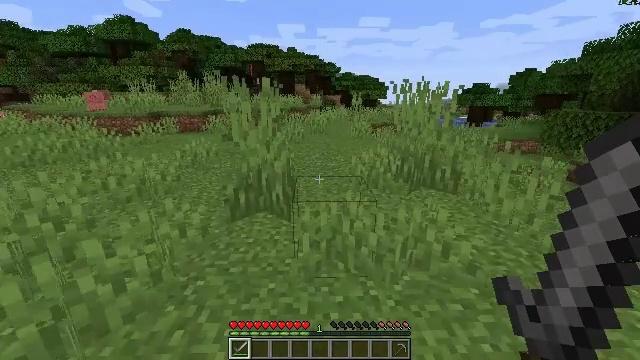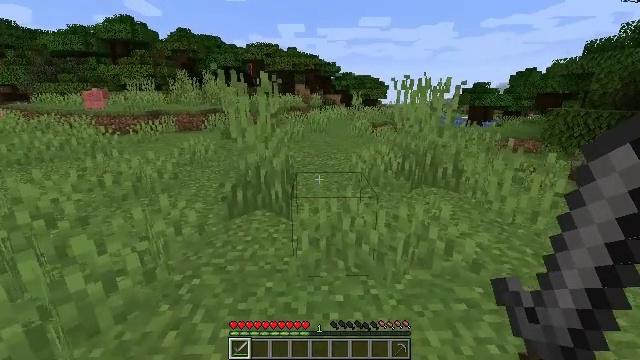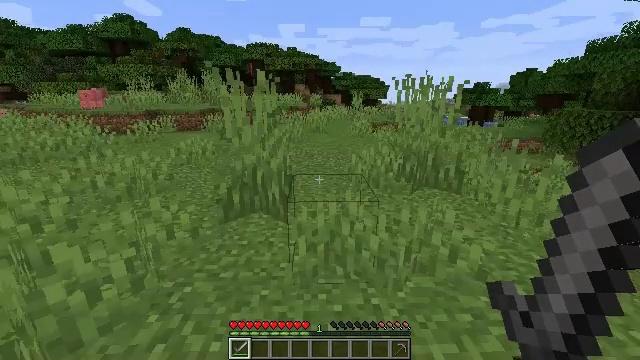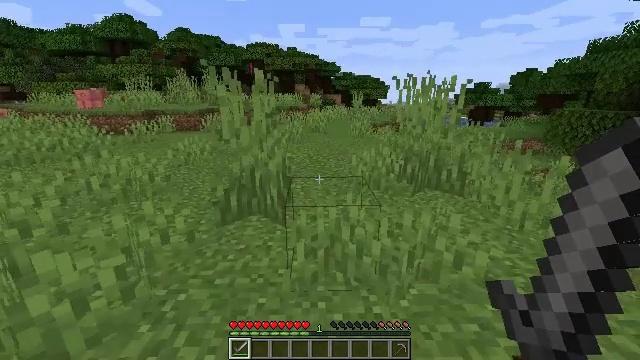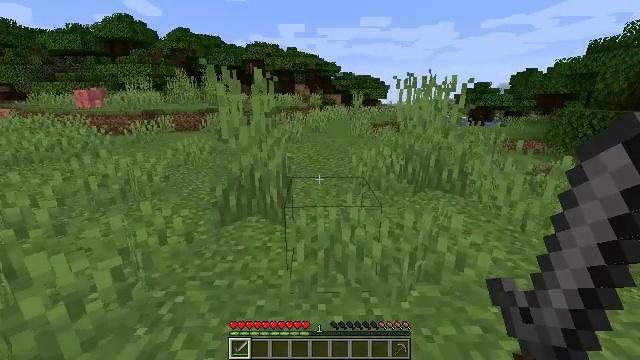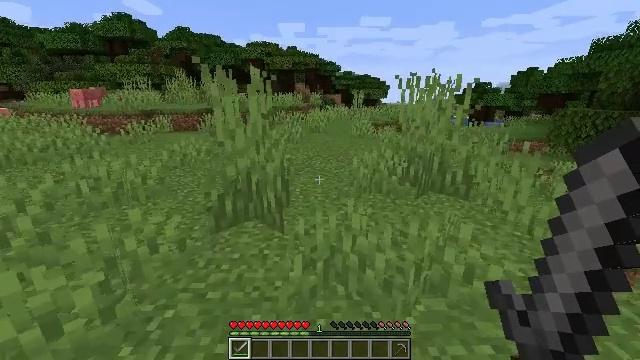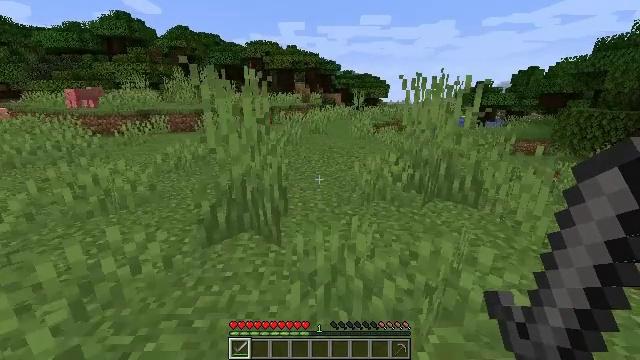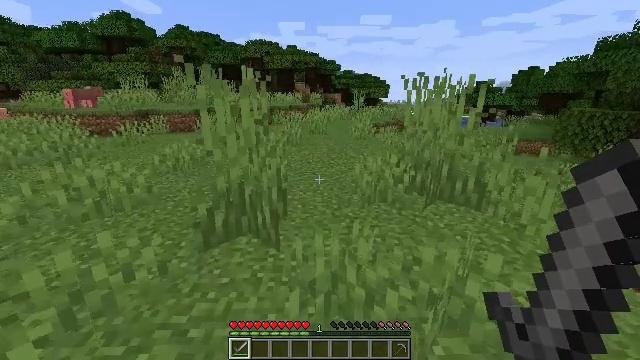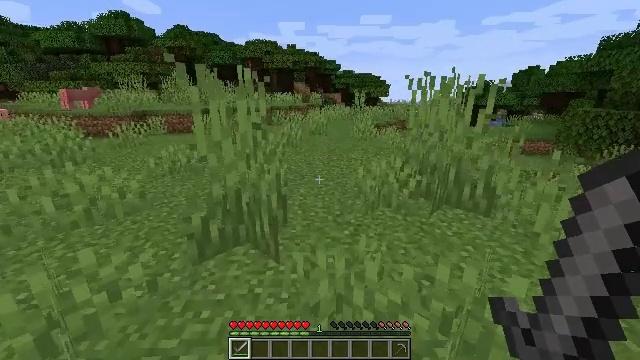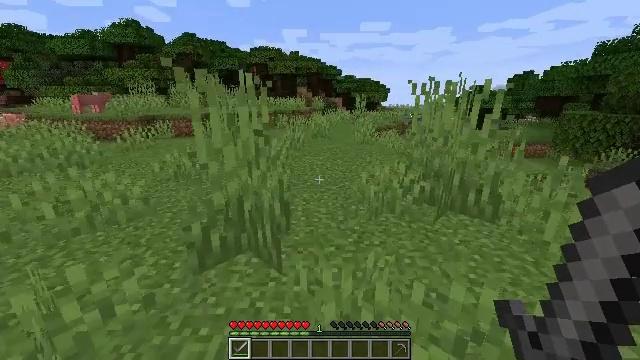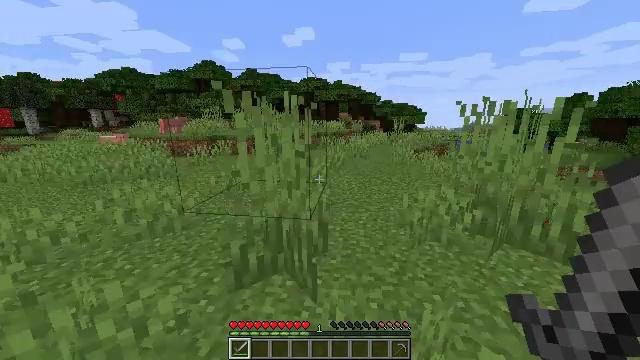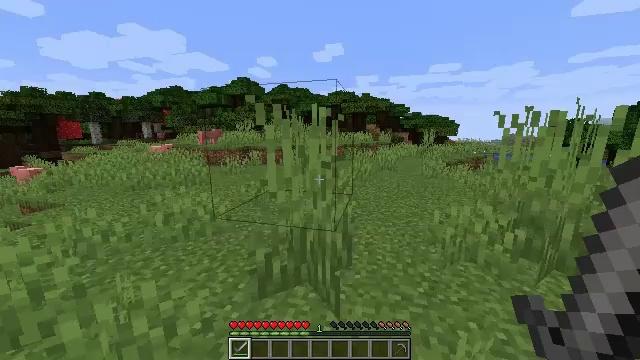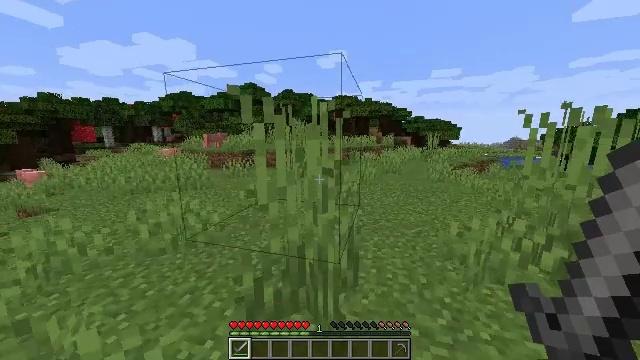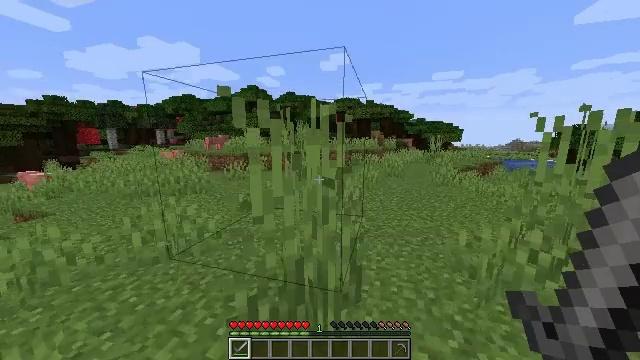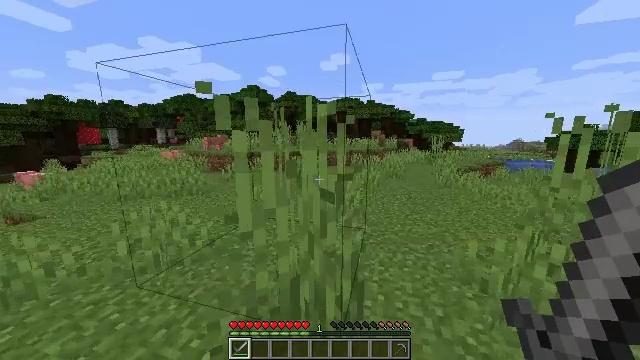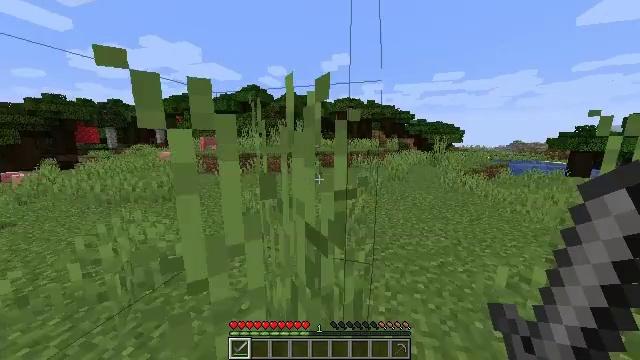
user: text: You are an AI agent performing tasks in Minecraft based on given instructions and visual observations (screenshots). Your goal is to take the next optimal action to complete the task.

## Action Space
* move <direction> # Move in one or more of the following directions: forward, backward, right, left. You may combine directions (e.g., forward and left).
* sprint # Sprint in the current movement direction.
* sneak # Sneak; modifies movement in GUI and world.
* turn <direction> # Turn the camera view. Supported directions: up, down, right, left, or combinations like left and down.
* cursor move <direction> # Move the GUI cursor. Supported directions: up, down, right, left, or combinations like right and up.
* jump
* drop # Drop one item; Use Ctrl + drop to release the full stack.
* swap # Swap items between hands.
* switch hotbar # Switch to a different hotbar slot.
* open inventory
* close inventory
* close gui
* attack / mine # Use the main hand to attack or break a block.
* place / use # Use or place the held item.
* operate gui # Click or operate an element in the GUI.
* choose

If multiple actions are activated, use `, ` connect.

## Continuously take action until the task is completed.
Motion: motion action
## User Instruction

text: Interact with the furnace to craft cooked cod.
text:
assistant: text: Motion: move forward
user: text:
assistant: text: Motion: no_op
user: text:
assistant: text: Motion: no_op
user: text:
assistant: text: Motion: move forward
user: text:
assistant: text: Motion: move forward
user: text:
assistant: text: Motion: move forward
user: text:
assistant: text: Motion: no_op
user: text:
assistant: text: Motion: move forward
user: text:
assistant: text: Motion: move forward
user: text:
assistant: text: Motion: move forward, turn left and up
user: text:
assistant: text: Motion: move forward, turn left and up
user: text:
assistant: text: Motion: move forward, turn left
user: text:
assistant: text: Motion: move forward
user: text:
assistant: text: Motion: move forward
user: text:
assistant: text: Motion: move forward
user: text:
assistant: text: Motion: move forward
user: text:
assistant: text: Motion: move forward
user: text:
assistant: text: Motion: move forward, turn right and up
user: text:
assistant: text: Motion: move forward, turn right
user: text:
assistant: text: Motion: move forward, turn right
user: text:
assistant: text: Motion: move forward, turn right
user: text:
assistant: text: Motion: move forward, jump
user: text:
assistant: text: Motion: move forward, jump
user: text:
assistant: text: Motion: move forward, jump
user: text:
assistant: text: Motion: move forward, jump
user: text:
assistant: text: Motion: move forward, jump
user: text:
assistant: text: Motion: move forward, jump
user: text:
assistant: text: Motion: move forward, jump
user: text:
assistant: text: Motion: move forward, jump
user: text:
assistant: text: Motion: move forward, jump